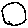
Label: circle